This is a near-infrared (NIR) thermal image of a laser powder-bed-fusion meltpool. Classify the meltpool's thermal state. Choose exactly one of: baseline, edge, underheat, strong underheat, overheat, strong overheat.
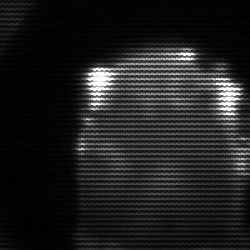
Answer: baseline